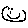
Label: smiley face